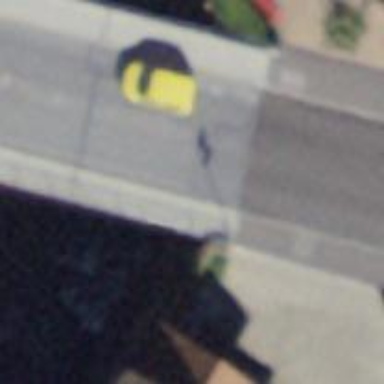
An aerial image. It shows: Tertiary road with bridge and sidewalks on both sides.